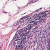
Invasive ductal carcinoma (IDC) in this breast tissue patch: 0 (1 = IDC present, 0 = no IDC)